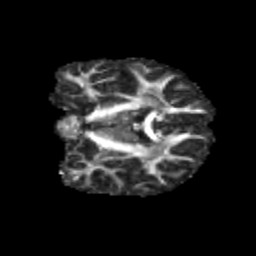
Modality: FA
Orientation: coronal
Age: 11
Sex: male
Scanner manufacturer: siemens
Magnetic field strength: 3 T
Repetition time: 3.8 s
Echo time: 0.07 s